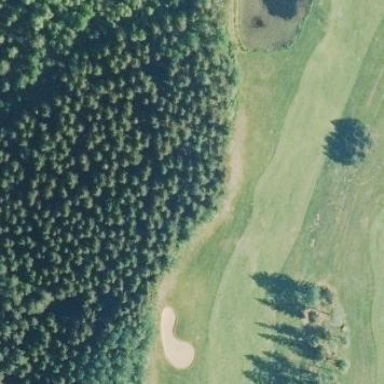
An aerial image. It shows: Golf fairway surrounded by grass.